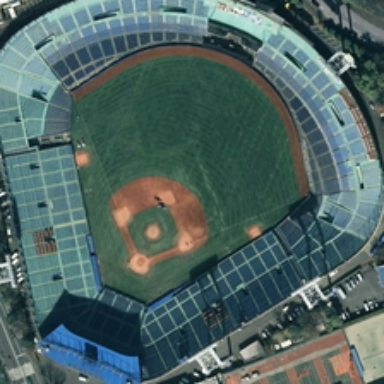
The bird's nest stadium is surrounded by vegetation in good order(2 .